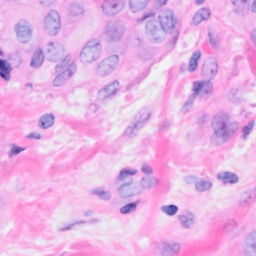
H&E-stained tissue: Breast